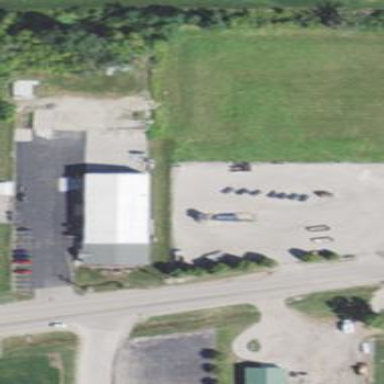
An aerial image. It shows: Recycling center.